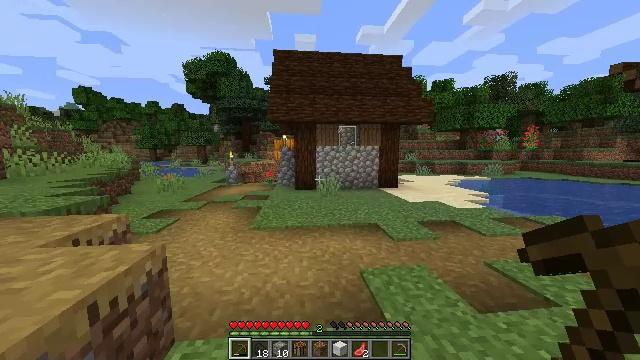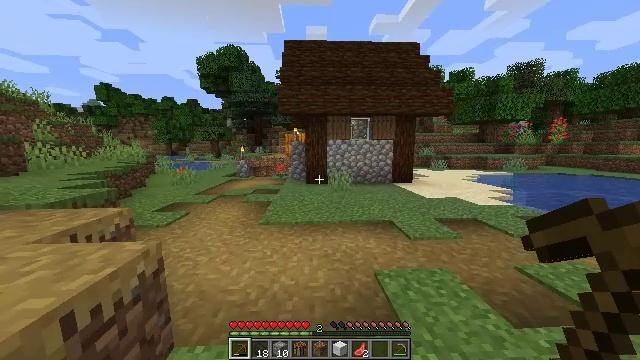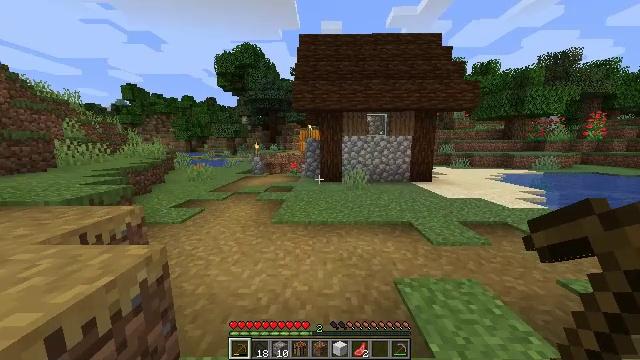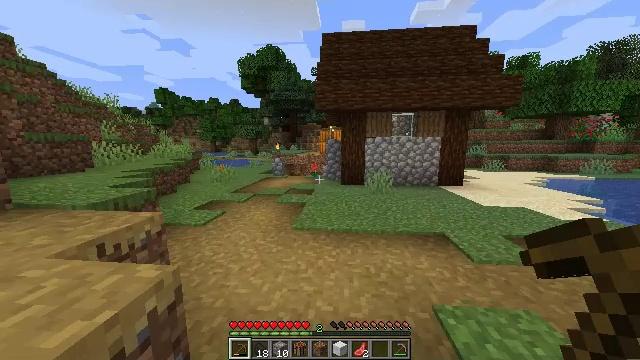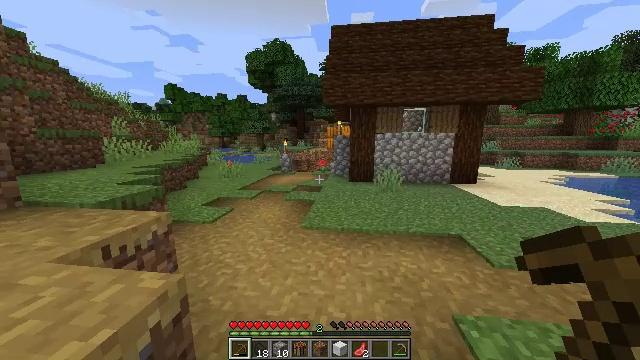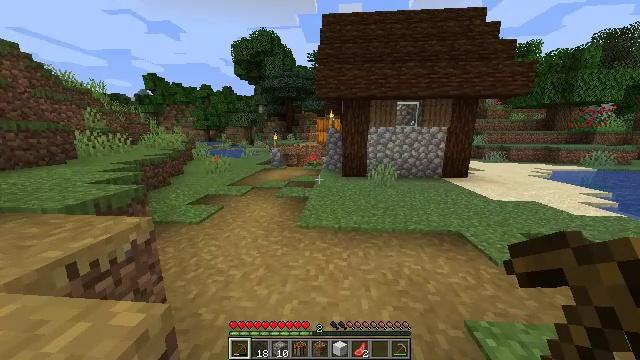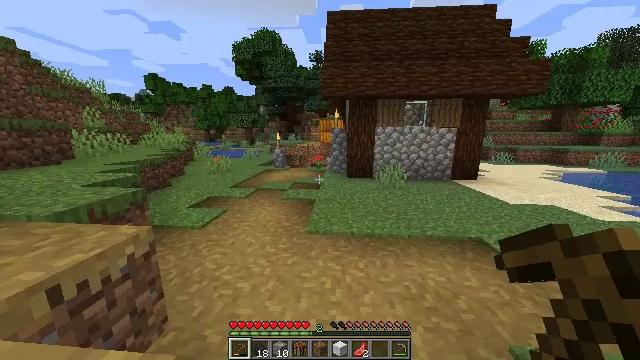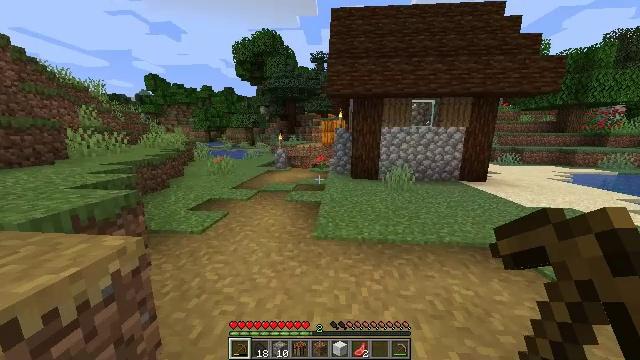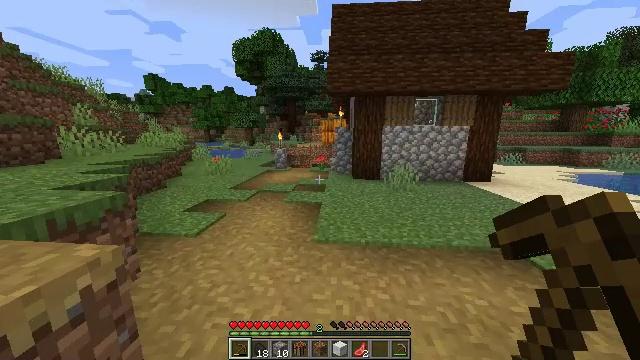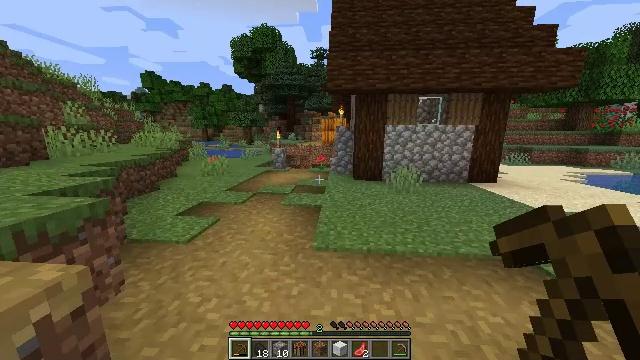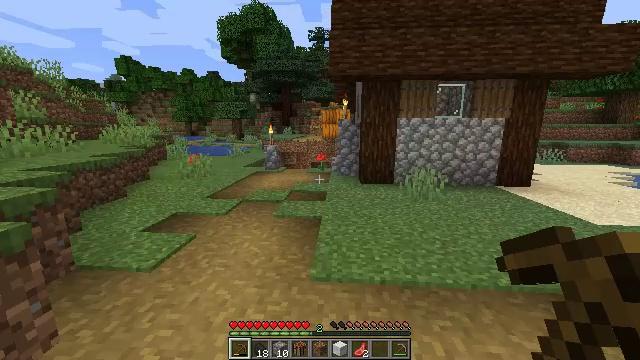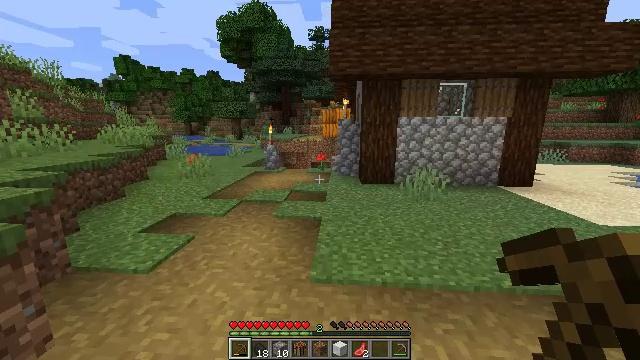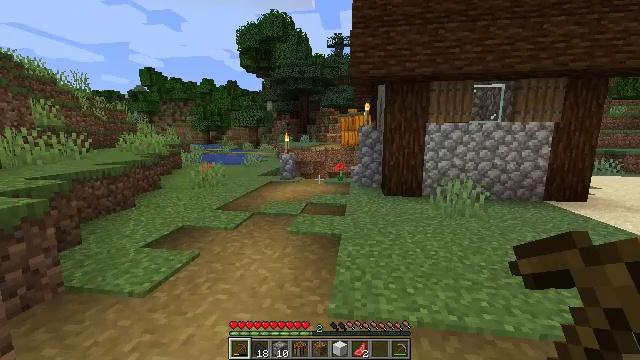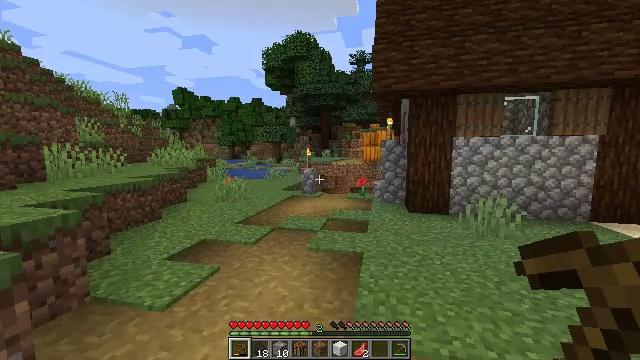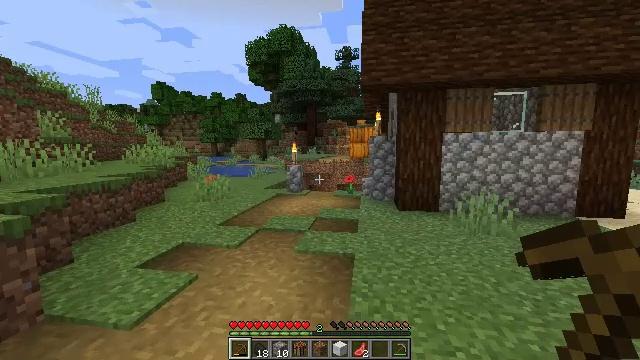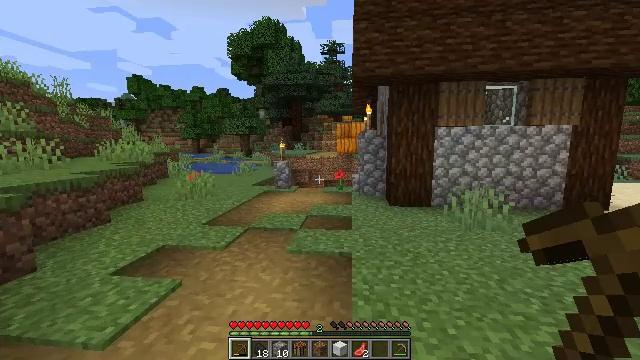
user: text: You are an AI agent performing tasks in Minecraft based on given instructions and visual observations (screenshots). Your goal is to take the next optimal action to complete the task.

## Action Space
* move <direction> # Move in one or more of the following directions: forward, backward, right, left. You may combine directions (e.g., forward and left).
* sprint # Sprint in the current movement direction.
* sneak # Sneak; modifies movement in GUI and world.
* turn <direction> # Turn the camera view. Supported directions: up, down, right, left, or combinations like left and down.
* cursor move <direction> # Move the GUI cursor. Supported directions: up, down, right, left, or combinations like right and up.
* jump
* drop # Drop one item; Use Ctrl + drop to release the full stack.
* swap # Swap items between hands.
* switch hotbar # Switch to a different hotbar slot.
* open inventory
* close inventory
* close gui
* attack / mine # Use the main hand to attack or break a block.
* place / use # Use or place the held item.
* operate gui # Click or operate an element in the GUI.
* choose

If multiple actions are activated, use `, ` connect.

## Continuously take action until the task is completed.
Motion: motion action
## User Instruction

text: Remove the blue bed from its location.
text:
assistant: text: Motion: move forward, turn left and down
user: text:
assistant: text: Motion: move forward and move left, turn left
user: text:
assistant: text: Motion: move forward and move left, turn left
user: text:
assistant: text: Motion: move forward and move left, turn left and down
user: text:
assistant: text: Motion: move forward and move left, turn right and down
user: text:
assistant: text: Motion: move forward and move left
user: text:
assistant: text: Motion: move forward
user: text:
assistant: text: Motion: move forward
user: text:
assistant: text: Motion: move forward
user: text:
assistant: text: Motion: move forward
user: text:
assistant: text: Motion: move forward
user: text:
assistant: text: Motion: move forward, turn left and up
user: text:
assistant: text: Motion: move forward, turn left and up
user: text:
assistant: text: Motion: move forward and move left, turn right
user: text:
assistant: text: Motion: move forward and move left, turn right and down
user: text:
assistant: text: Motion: move forward and move left, turn right
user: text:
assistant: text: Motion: move forward and move left
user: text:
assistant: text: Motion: move forward and move left
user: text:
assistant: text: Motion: move forward and move left
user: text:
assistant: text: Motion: move forward and move left
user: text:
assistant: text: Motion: move forward and move left
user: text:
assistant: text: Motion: move forward and move left
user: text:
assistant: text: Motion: move forward and move left
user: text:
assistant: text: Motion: move forward and move left
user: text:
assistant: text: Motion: move forward and move left
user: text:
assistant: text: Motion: move forward and move left
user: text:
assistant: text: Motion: move forward and move left
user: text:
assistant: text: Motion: move forward and move left, turn right and down
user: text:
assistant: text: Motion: move forward and move left, turn right
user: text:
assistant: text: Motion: move forward and move left